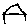
Label: house